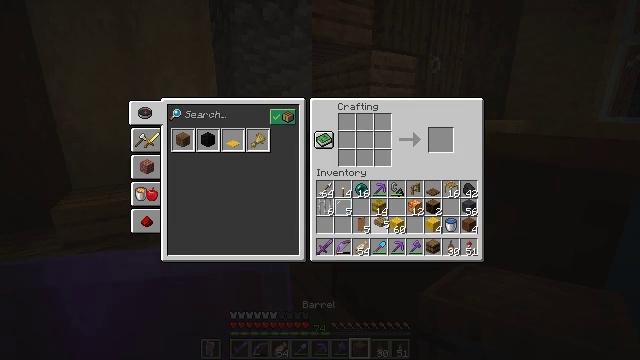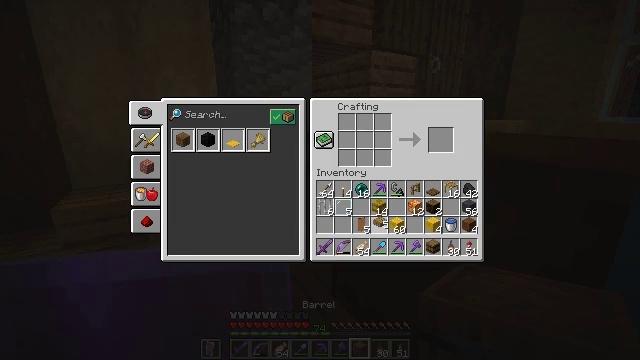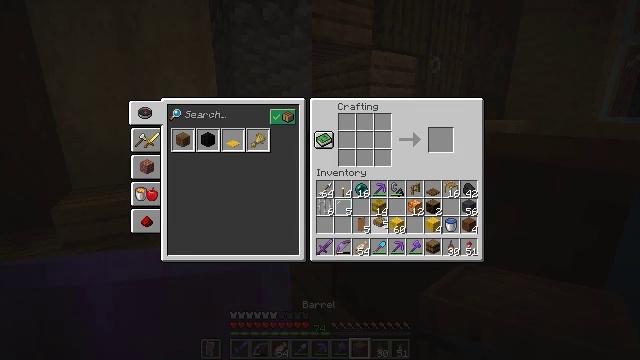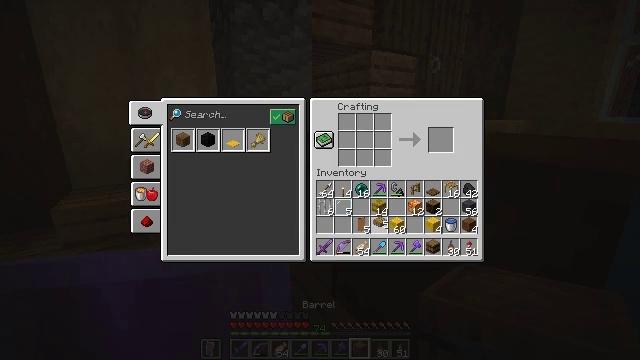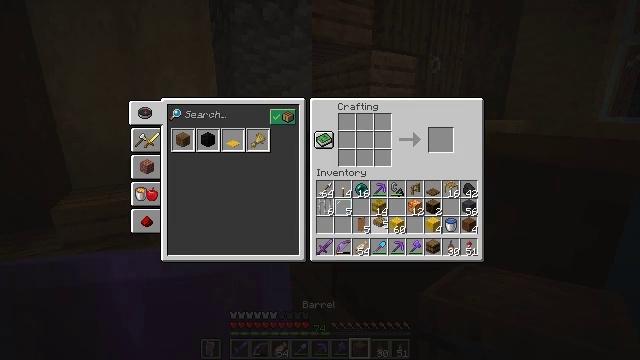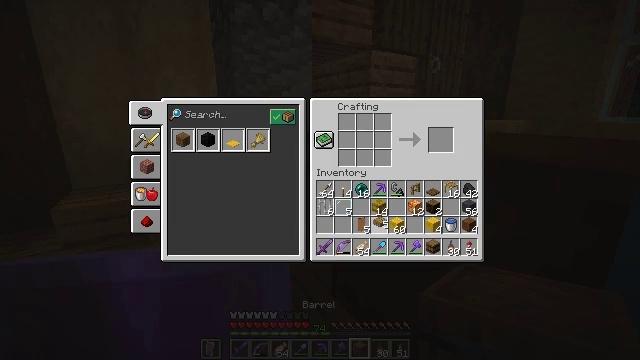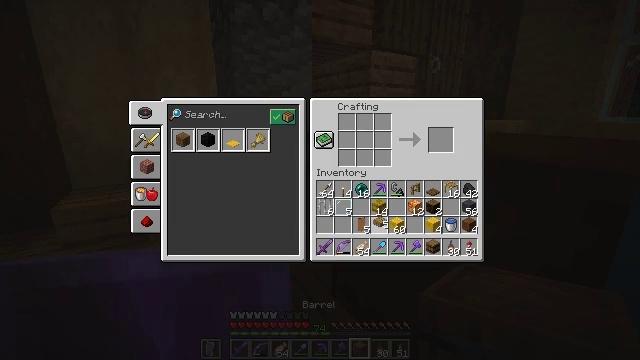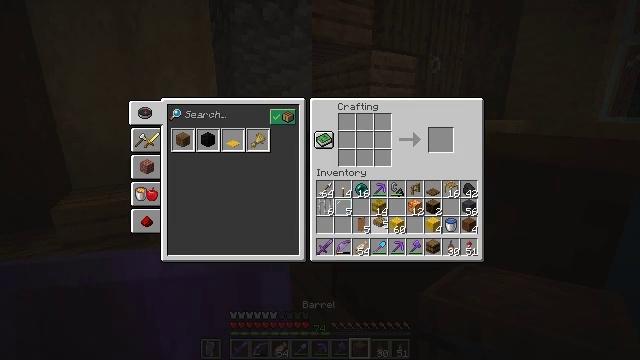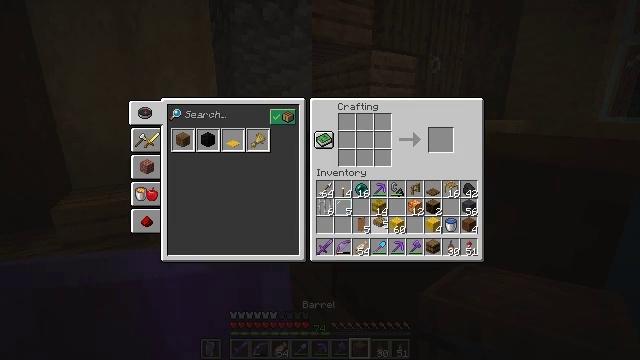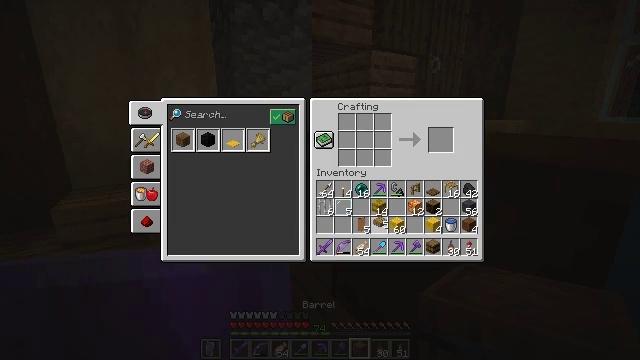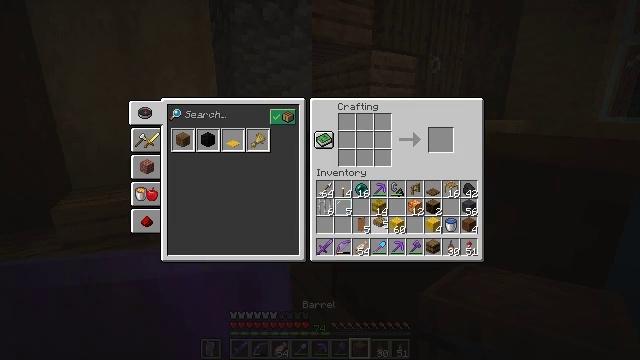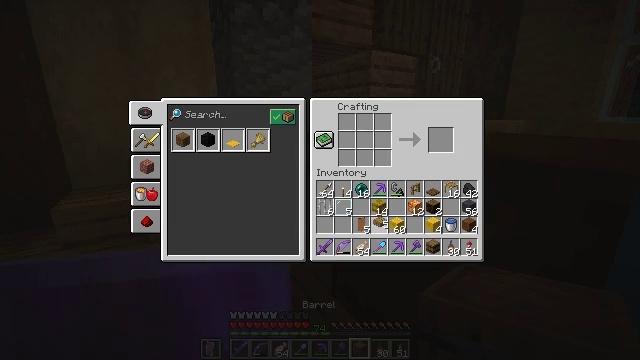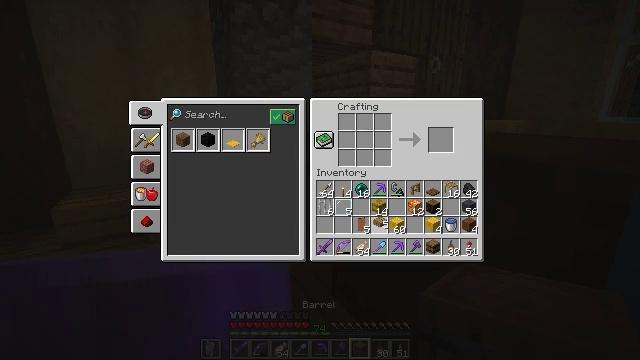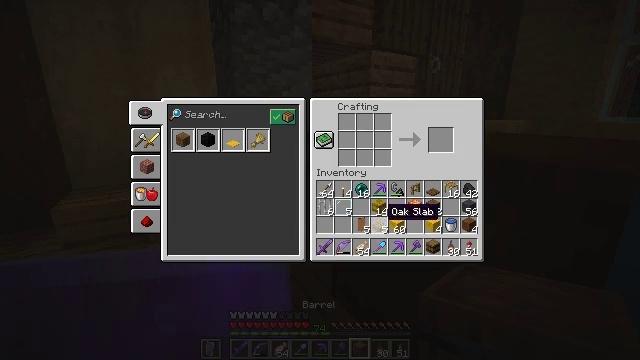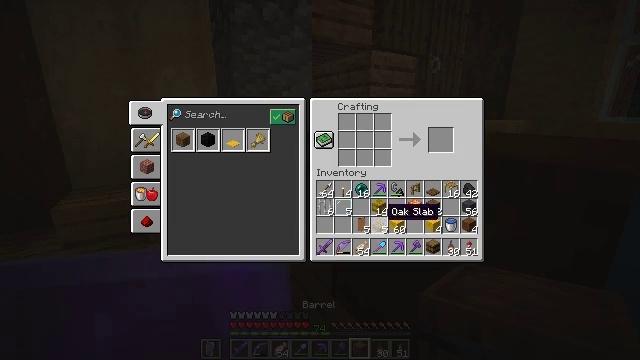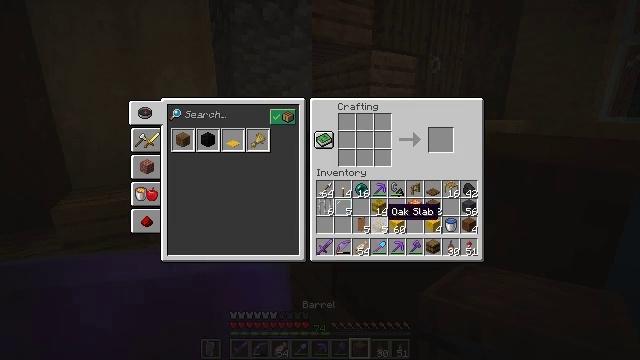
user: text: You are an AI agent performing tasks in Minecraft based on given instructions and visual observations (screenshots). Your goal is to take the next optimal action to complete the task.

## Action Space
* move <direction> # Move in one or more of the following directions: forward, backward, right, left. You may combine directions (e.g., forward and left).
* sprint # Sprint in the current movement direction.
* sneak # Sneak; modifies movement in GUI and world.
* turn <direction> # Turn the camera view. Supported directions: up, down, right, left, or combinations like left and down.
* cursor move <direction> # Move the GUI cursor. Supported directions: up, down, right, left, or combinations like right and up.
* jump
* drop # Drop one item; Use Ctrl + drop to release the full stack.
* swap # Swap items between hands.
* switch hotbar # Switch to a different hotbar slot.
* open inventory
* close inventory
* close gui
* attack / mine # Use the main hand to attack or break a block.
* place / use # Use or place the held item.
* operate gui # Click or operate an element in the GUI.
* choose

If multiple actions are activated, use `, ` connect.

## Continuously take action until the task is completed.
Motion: motion action
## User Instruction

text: Attack the oak fence to collect it.
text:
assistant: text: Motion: no_op
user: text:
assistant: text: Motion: no_op
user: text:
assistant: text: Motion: no_op
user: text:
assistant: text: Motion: no_op
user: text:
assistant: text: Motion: no_op
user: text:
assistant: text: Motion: no_op
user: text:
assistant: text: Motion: no_op
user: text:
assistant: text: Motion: no_op
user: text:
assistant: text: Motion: no_op
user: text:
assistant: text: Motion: no_op
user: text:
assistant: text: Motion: operate gui
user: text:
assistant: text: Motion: operate gui
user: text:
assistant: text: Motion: no_op
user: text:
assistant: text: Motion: no_op
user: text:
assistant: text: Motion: no_op
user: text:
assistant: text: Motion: no_op
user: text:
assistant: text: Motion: no_op
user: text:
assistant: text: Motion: close gui
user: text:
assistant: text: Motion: turn left
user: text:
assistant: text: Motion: turn left and down
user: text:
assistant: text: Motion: turn left
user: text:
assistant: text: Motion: turn left and down
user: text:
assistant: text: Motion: move forward, turn left and down
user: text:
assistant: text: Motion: move forward, turn left and down
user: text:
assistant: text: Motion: move forward, turn left and down
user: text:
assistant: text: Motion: move forward, turn left
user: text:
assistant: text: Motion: move forward, turn left
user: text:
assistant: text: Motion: move forward
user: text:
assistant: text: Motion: move forward
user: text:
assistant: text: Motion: move forward